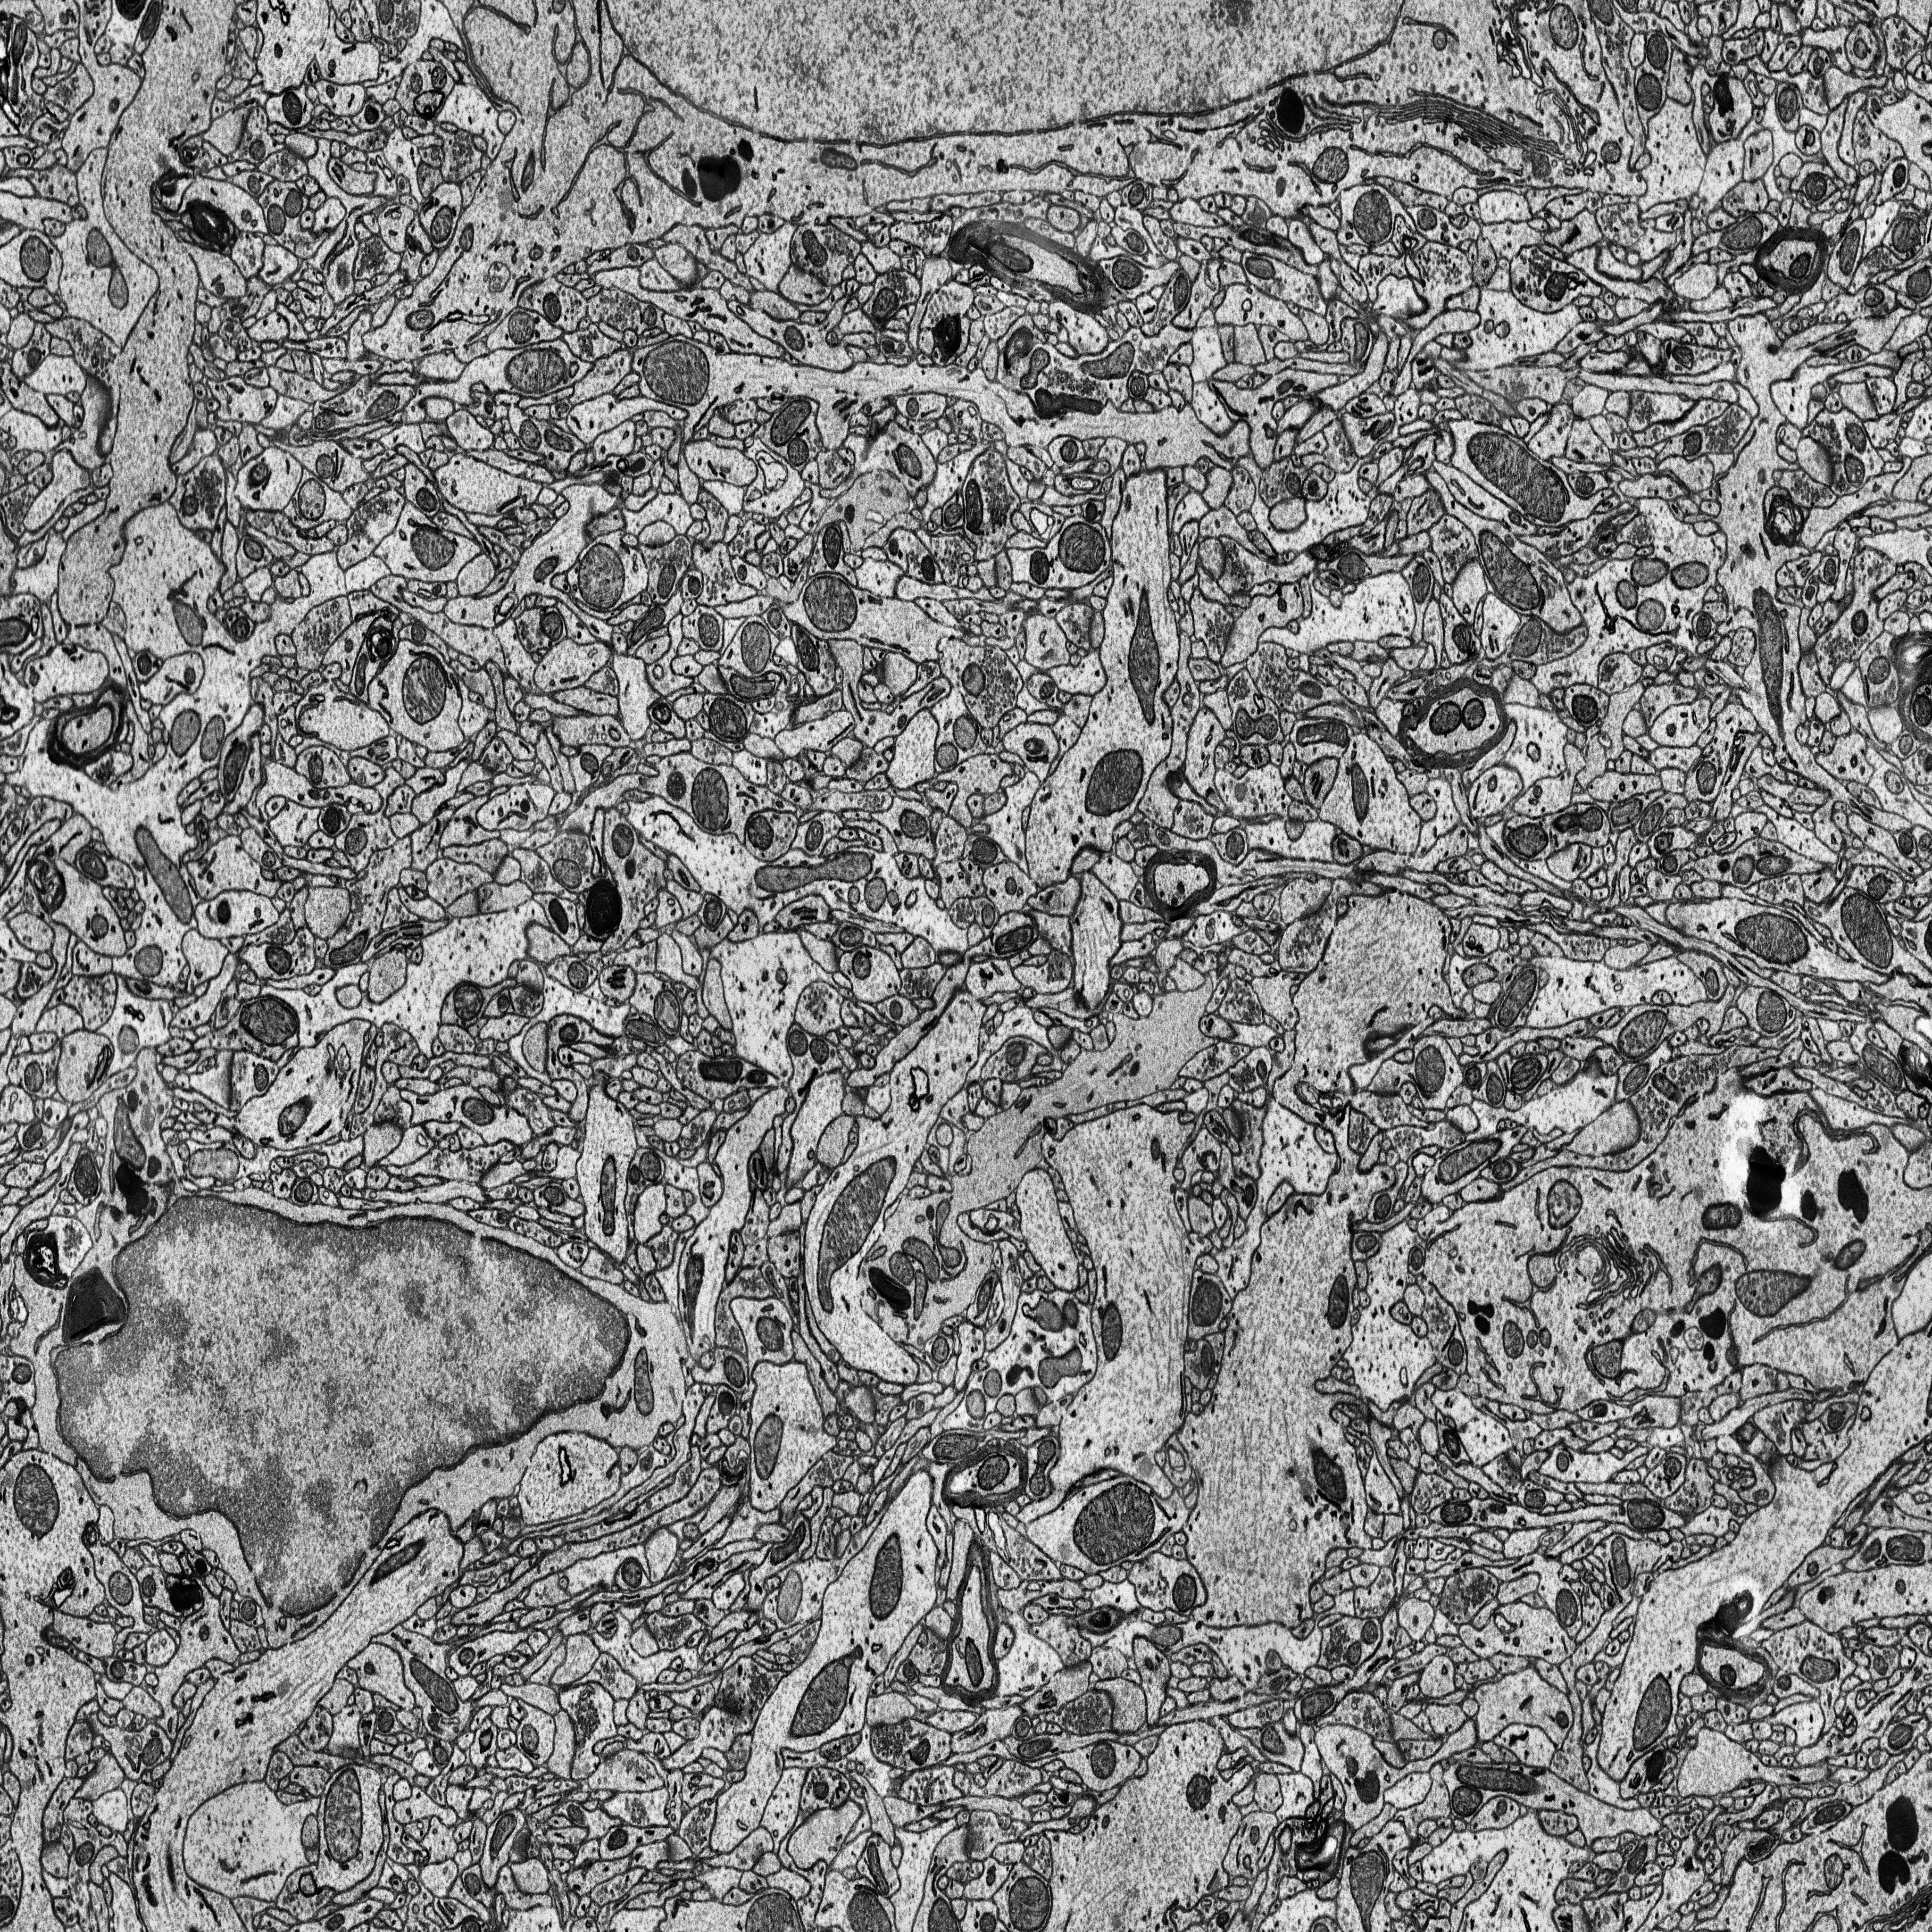
Electron microscopy slice of rat cortex tissue
Slice depth (z): 63
Mitochondria instances in slice: 385